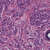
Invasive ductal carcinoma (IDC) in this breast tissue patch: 1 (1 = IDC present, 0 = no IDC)